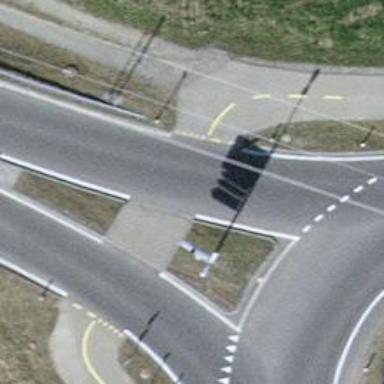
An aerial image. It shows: Asphalt path with unmarked crossing. There is also crossing for cyclists.